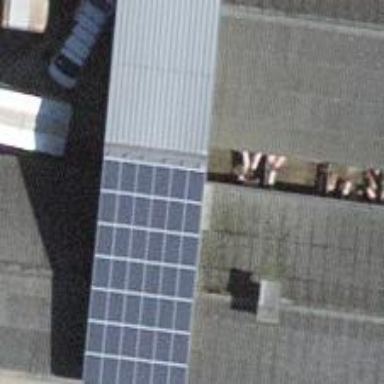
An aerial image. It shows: Solar photovoltaic panel generator.